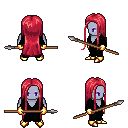
a pixel art fantasy rpg character, male body template, dark elf, purple skin, gray robe, red pants, ruby red extra-long hairstyle, gold gloves, gold boots, spear, four views (front, back, left, right), 2x2 character sprite sheet, small pixel art, hard edges, no anti-aliasing